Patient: sex M, age 73
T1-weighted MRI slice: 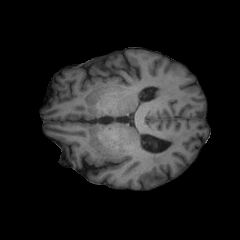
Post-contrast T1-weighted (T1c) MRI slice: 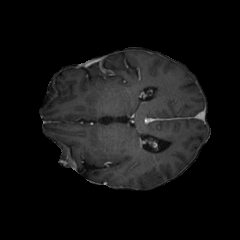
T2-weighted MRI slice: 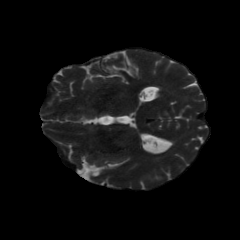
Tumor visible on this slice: no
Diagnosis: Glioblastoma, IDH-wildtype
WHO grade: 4